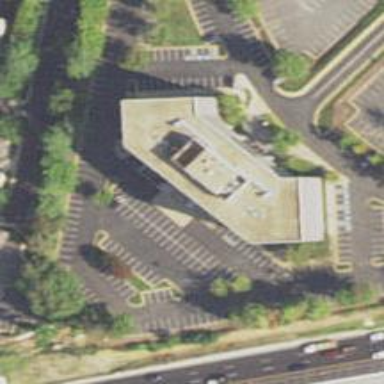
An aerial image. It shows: Office building.